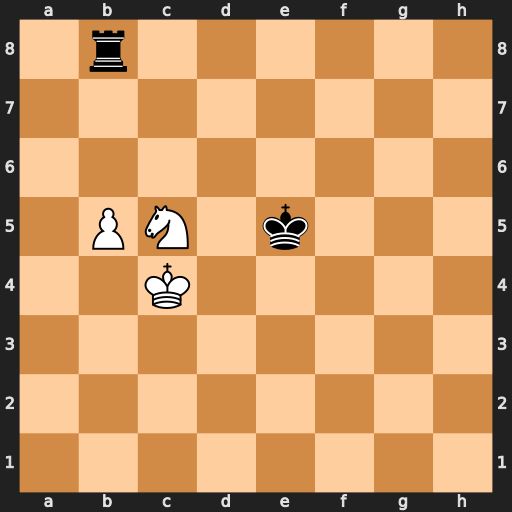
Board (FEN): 1r6/8/8/1PN1k3/2K5/8/8/8
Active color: w
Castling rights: -
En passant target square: -
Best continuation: Nd7+ Kd6 Nxb8